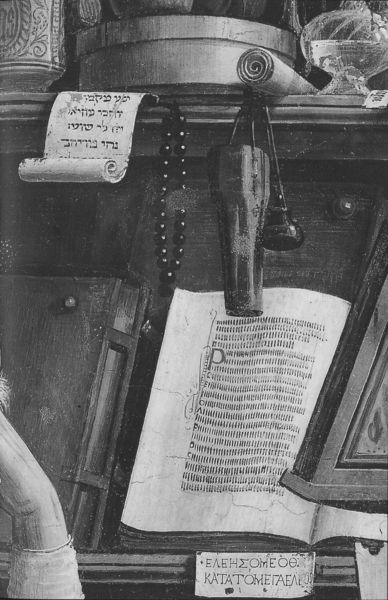
Titel: Heiliger Hieronymus im Gehäuse
Künstler: Ghirlandaio
Institution: Florenz, Ognissanti
Schlagwörter: glas, schwarz, tisch, weiss, arm, bibel, bild, perlen, schrift, bücher, noten, kette, buch, dose, schwarzweiss, text, schachtel, pult, rolle, katheder, arabisch, griechisch, schriftrolle, schreibpult, rosenkranz, texte, schwarzweisss, hebräisch, jüdisch, tora, manuskript, altgriechisch, falcon, jüdische schrift